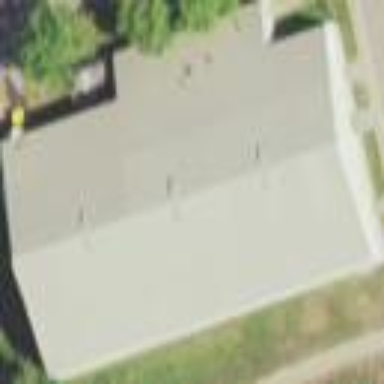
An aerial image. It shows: Skating sports center building.